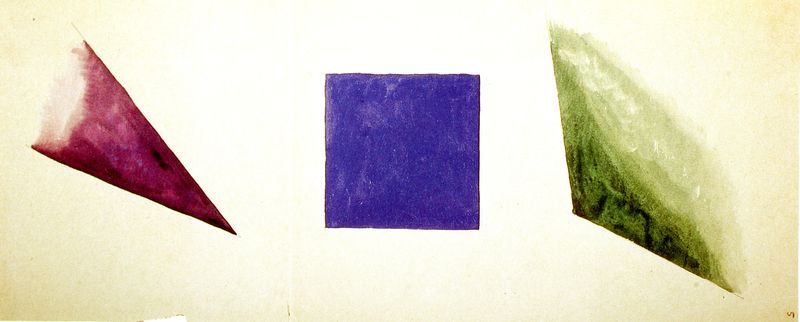
Titel: Popowas Antwort auf Kandinskys Fragebogen zur Farbe
Künstler: Ljubow Popowa
Standort: Moskau
Institution: Tretjakow-Galerie
Schlagwörter: blau, dunkel, gemälde, schatten, weiß, aquarell, dreieck, gelb, grün, komposition, kubistisch, braun, hell, licht, schwarz, zeichnung, rot, beige, spitze, bild, signatur, flach, drei, edelsteine, rosa, papier, moderne, abstrakt, farben, fläche, flächen, modern, farbe, formen, violett, figuren, spitz, symmetrie, geschlossen, offen, rechteck, kegel, farbflächen, form, plastisch, kunst, würfel, geometrisch, raute, kaputt, seiten, verschwommen, quader, verwischt, dreiecke, kanten, geometrie, quadrat, viereck, aquarelle, bei, winkel, wisch, recheck, parallelogramm, rhombus, polyeder, verlaufend, paralelogramm, blaurot, rombus, pinnk, blaues viereck, blaues quadrat, 69, ranmd, mineral